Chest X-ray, PA view. Patient: 49 years old, sex M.
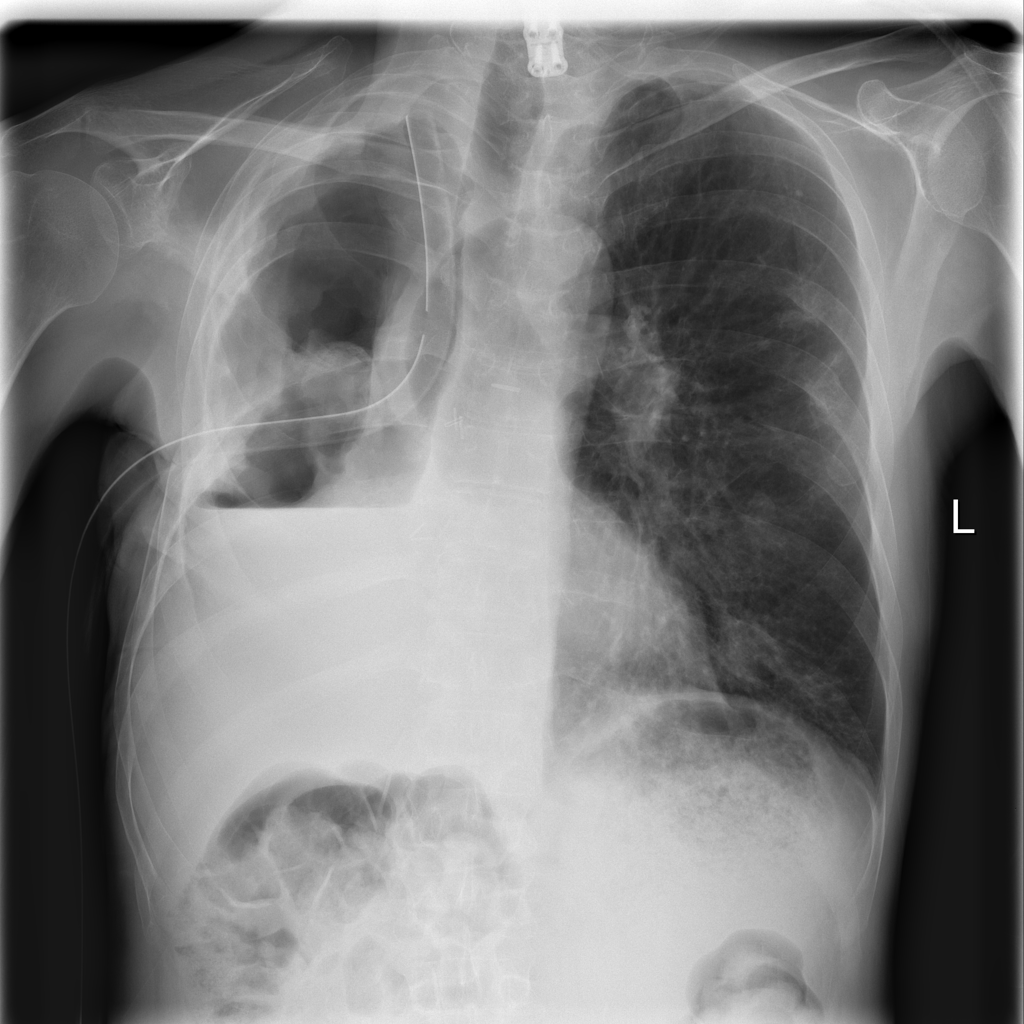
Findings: Hernia